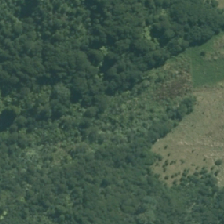
Land cover: broadleaved_indigenous_hardwood